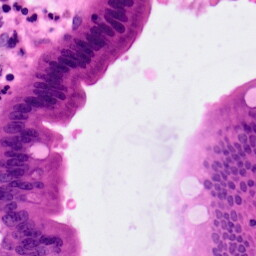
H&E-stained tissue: Pancreatic